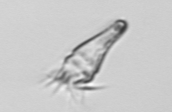
Label: Paratontonia_gracillima